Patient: sex M, age 50
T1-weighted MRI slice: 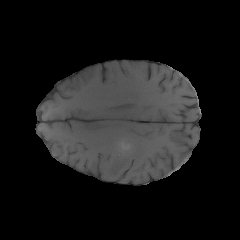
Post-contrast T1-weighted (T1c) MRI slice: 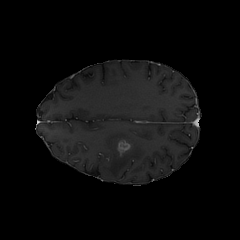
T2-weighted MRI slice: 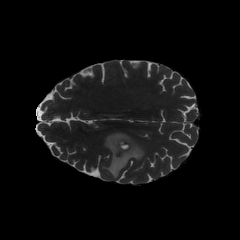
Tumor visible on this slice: yes
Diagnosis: Glioblastoma, IDH-wildtype
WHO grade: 4